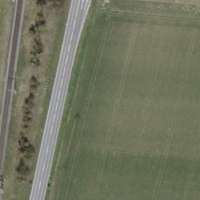
EUNIS habitat code: 52
Species observed at this site:
Corvus frugilegus